Field crop: tomato
Growth stage: 2
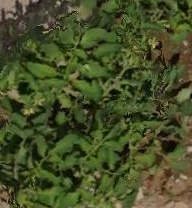
Species: tomato